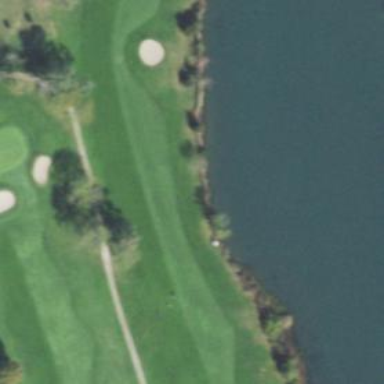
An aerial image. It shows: Grassy area designated as golf fairway.